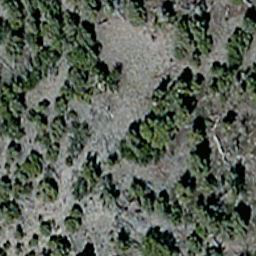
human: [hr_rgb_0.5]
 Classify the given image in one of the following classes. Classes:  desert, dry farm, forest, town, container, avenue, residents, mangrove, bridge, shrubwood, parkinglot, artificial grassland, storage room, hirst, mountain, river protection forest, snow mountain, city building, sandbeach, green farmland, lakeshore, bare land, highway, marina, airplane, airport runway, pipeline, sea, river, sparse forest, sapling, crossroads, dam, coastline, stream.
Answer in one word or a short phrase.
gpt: sparse forest